Interaction volume radius: 5 \u00c5
Interaction volume height: 30 \u00c5
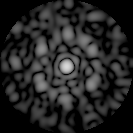
Disorder parameter: 0.6118